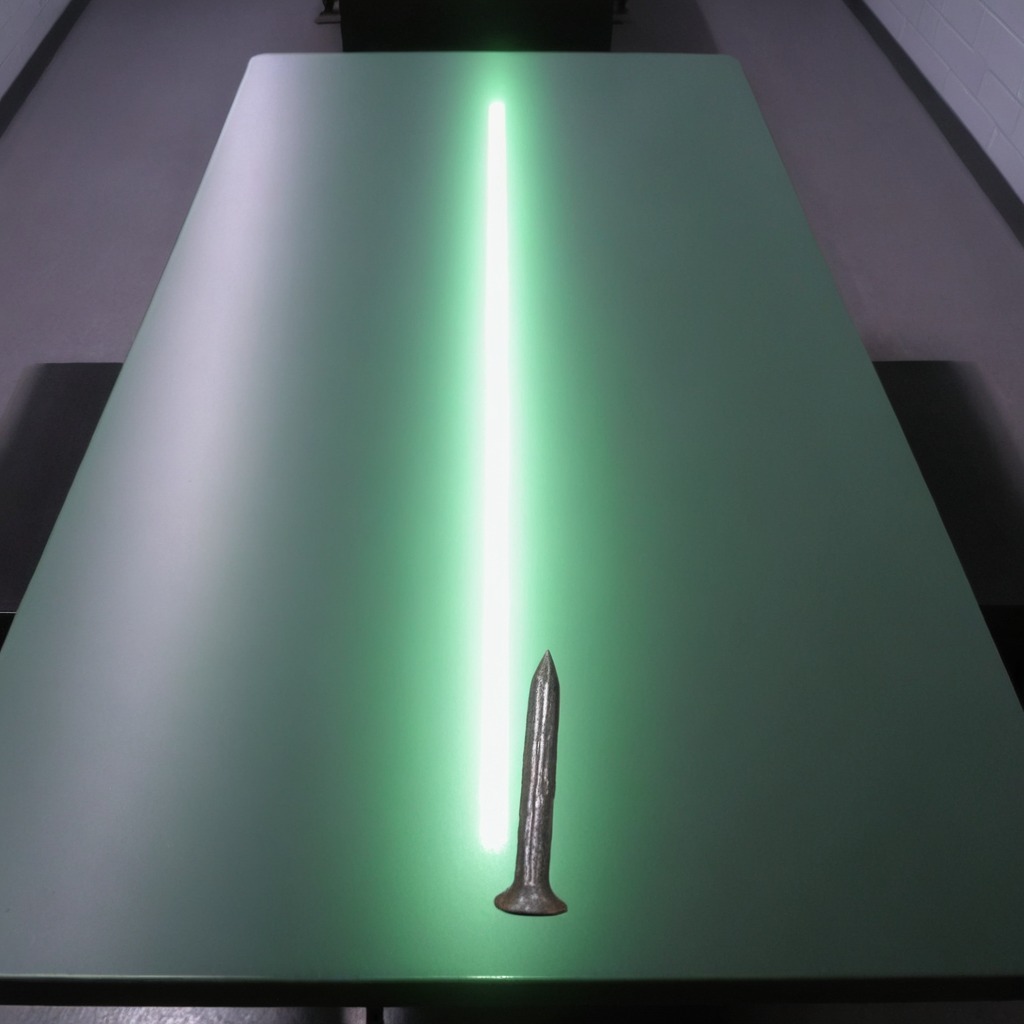
An iron nail is lying on the clean empty table in a railway signal maintenance room.